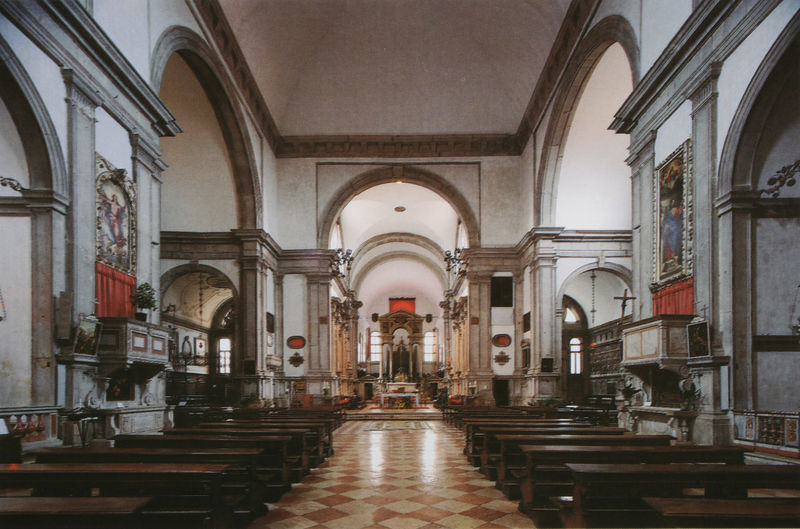
Titel: San Francesco della Vigna, Inneres, Blick zum Chor
Künstler: Jacopo Sansovino
Standort: Venedig
Institution: San Francesco della Vigna
Schlagwörter: blau, blätter, dunkel, gemälde, gott, schatten, weiß, ocker, braun, fenster, glas, grau, hell, hintergrund, holz, licht, marmor, pfeiler, raum, schwarz, stühle, säulen, gebäude, rot, beige, muster, schachbrett, schachbrettmuster, wand, architektur, stein, steine, bild, innenraum, vorhang, feld, felder, spiegelung, brüstung, kirche, boden, decke, innen, rokkoko, renaissance, rosa, rund, statue, balkon, schiff, bilder, bogen, italien, venedig, mauer, bank, beleuchtung, loge, pilaster, saal, rundbogen, kuppel, arch, arches, architecture, balcony, blue, chair, church, curtains, hall, red, white, window, bench, black, gestühl, gray, grey, interior, painting, symmetrie, glanz, picture, pictures, tapestry, lüster, stuck, brown, floor, geländer, innenansicht, stufen, lichteinfall, foto, fotografie, photographie, bögen, fussboden, arkade, gewölbe, kreuz, rechteck, balustrade, dom, symmetrisch, seite, fliesen, fliese, altar, architrav, bänke, hauptschiff, kapitelle, kathedrale, rom, kapitell, photo, halbrund, fries, quadrate, gemäuer, schlussstein, tore, raute, rauten, sims, kirchenbank, kirchenschiff, schranke, gesims, kirchenbänke, mittelschiff, kreuze, wood, putz, voluten, flower, farbfoto, kanzel, kircheninneres, querhaus, jesus, simse, christlich, stone, altarraum, apsis, kirchenraum, rundbögen, florenz, building, chor, kapelle, graublau, platten, achse, achsen, ballustrade, konsolen, konsole, heilige, side, westen, heilig, steinboden, castle, schaft, quadrat, gothisch, sakral, cross, desk, paintings, altarbild, sakralbau, osten, marble, italy, toskana, tonne, gebälk, proportionen, lisenen, kranzgesims, nischen, romanisch, palladio, abseiten, kapellen, seitenschiffe, vierung, pilasterordnung, andrea palladio, querschiff, fensterbogen, apse, cathedral, nave, niches, konsolgesims, pews, prayer, seitenkapellen, sitzbänke, sakralarchitektur, freis, travee, kircheninnenraum, ceiling, naturstein, baluster, fliesenboden, retabel, saalraum, saalraumkirche, saalraumkirche mit abseiten, kupel, felderung, ziborium, panel, gothic, evangelisch, aisle, religion, chorraum, seitenaltäre, holzbänke, chorgestühl, oranment, katholisch, checkers, christ, bellini, altarbilder, arkadenbogen, abseite, bruneleschi, hauptaltar, verkröpft, wandsäulen, tan, pilasterpfeiler, plain, verkröpfung, kruz, images, vault, rhythmische travee, photograph, chorbogen, tiles, baptism, fotograph, chorgewölbe, aspect, bogenstirn, niche, bogenarkade, doppelkanzel, kanzeln, konsolsims, pew, pietra dura, saalraum mit abseiten, saalraumirche, serenita, tile, tables, holy, catholic, renaussance, catholicism, alcove, indoor, jesus christ, benches, inside, curch, vaulted ceiling, tiled, interiör, pulpit, checkerboard, alter, kircheninteriör, worship, crux, barrel vault, in, knave, sonte, blessed, pilasters, communion, lisen, inner, place of worship, basilical plan, chapels, gray and white, tiled flor, icons, arhes, paitings